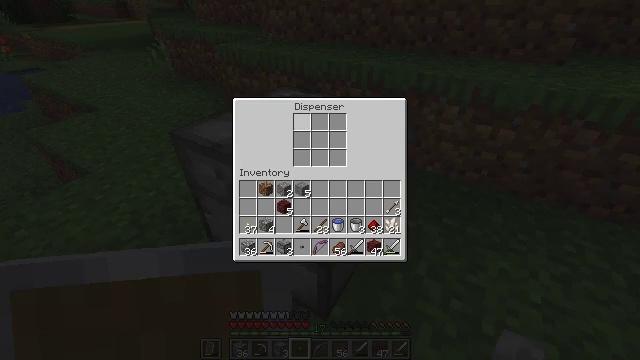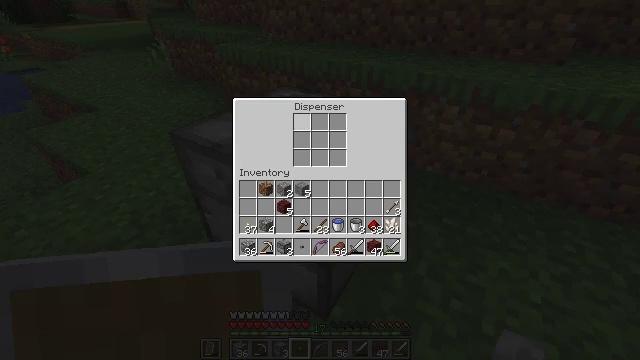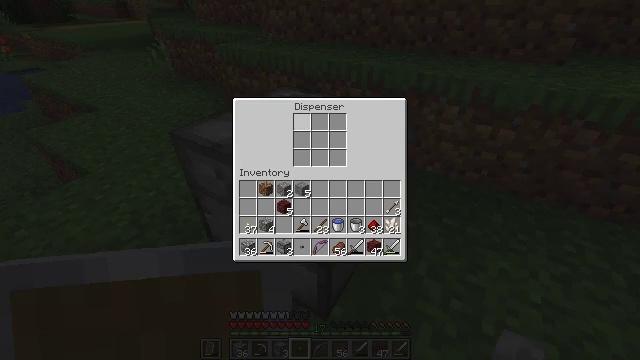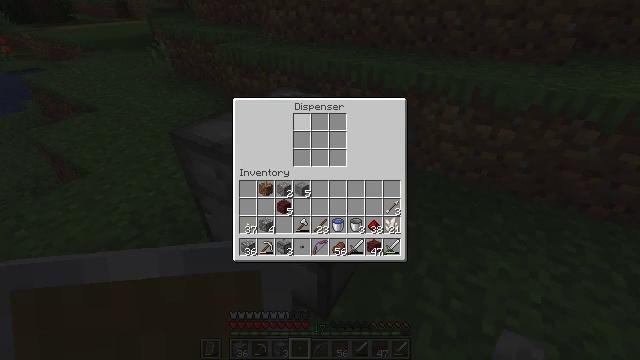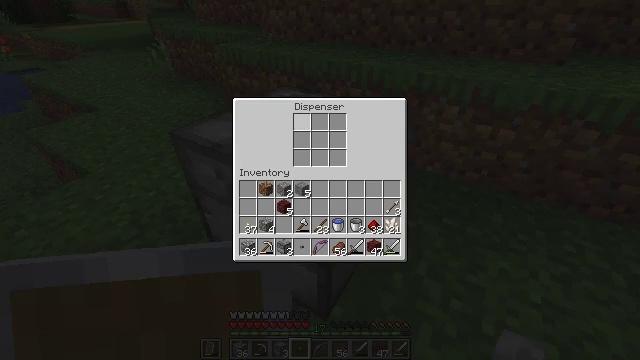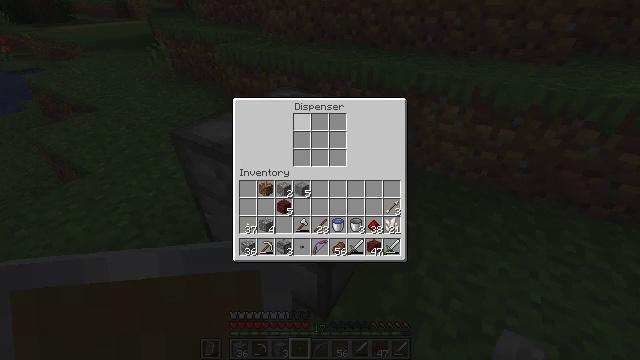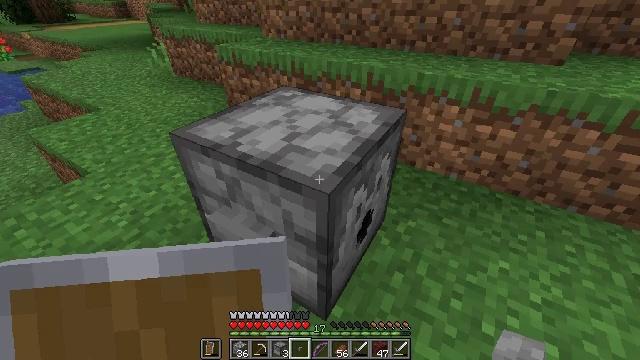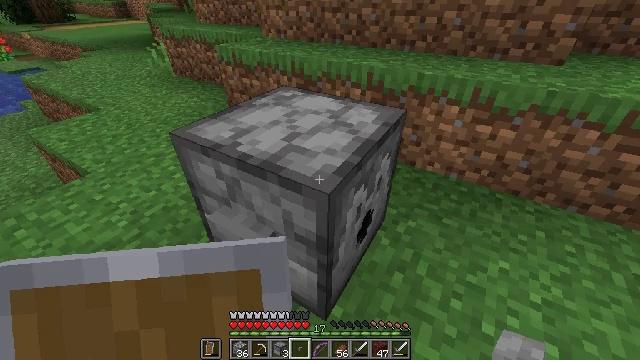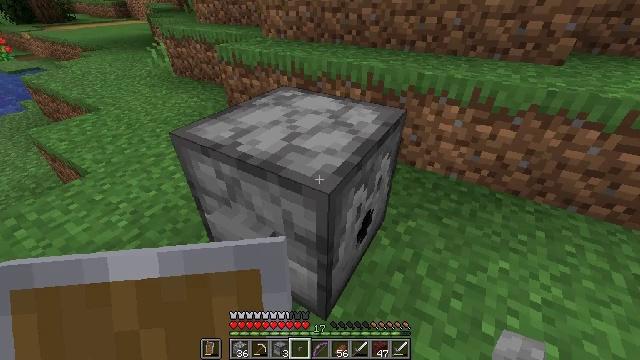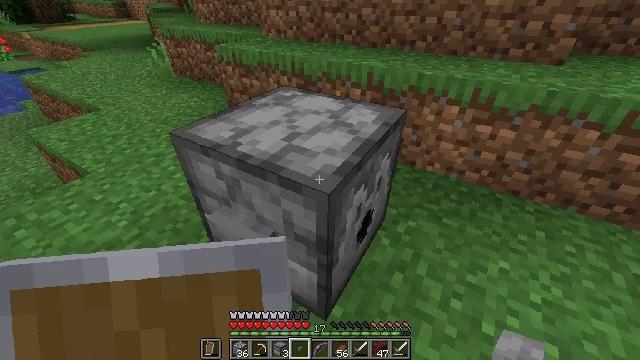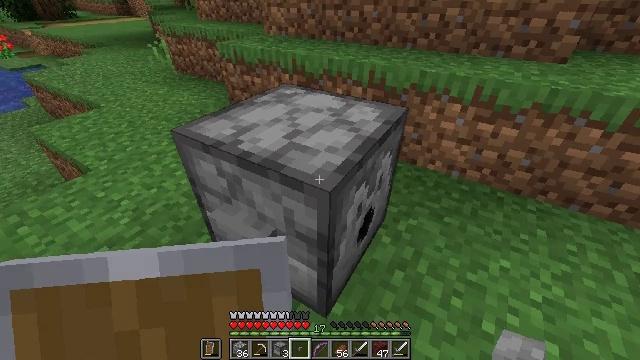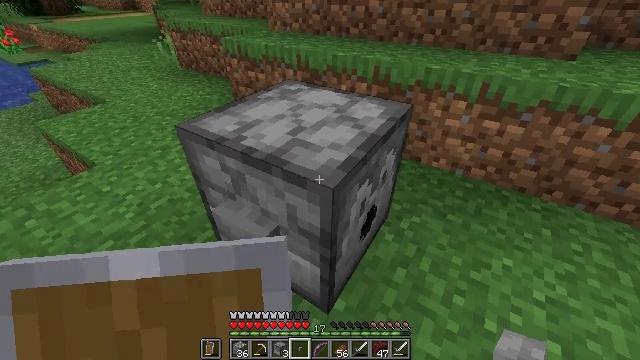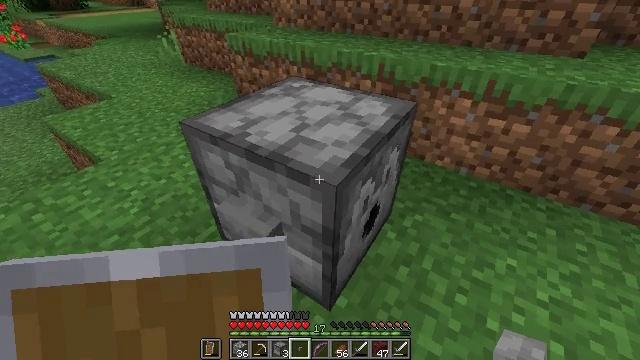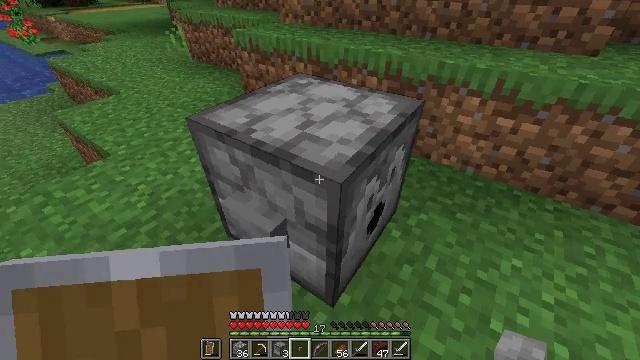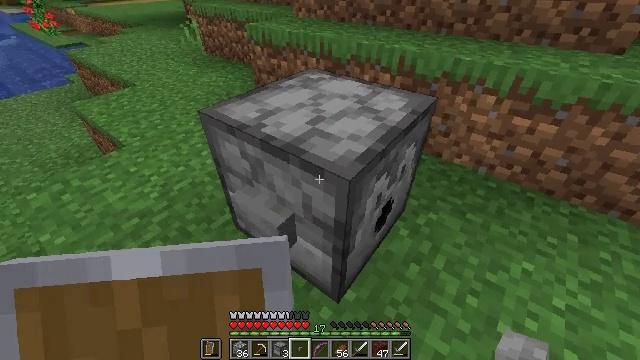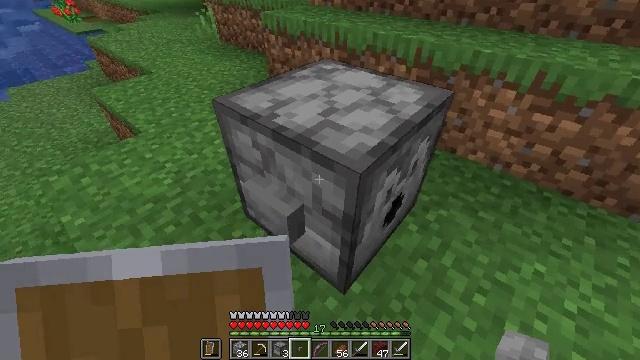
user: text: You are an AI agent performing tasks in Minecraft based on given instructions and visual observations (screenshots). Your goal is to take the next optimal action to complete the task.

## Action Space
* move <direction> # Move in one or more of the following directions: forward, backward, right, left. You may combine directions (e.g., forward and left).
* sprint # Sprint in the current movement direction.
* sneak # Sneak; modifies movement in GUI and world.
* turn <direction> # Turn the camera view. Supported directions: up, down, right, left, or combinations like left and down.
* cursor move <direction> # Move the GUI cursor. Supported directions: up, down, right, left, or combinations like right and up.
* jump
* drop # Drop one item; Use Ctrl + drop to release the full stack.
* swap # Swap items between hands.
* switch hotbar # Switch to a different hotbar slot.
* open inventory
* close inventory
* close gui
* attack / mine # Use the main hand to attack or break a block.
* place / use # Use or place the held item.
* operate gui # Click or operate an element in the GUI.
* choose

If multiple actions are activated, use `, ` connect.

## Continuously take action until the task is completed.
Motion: motion action
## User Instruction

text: Gather the stone button for your inventory.
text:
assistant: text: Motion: sneak
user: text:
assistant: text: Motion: sneak
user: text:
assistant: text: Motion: sneak
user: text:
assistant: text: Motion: sneak
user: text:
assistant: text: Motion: no_op
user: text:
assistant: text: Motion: open inventory
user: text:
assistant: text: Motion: open inventory
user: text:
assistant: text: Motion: open inventory
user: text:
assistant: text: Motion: open inventory
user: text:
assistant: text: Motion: no_op
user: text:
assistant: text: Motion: no_op
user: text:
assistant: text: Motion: no_op
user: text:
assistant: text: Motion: turn left
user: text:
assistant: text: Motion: turn left
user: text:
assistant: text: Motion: turn left and down
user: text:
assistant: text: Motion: turn left and down
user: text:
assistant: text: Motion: turn left and down
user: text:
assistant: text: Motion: no_op
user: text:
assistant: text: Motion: no_op
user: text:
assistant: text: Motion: no_op
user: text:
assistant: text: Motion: turn left
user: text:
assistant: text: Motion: no_op
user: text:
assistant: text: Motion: no_op
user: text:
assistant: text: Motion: no_op
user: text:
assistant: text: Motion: no_op
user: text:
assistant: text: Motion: no_op
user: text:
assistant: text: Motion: no_op
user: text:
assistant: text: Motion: no_op
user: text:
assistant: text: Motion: no_op
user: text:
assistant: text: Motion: no_op